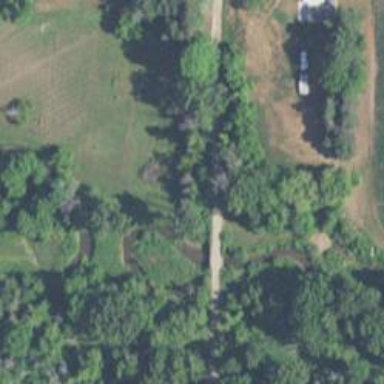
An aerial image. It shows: Track road on bridge.